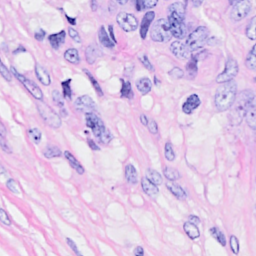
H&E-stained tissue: Breast